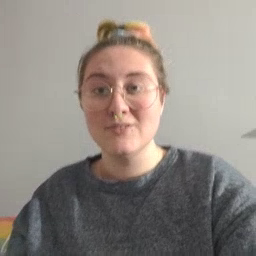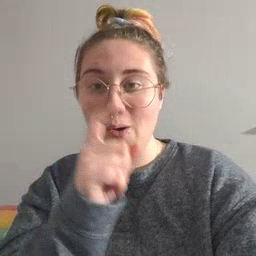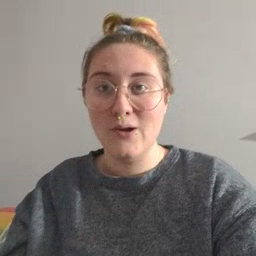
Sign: doll